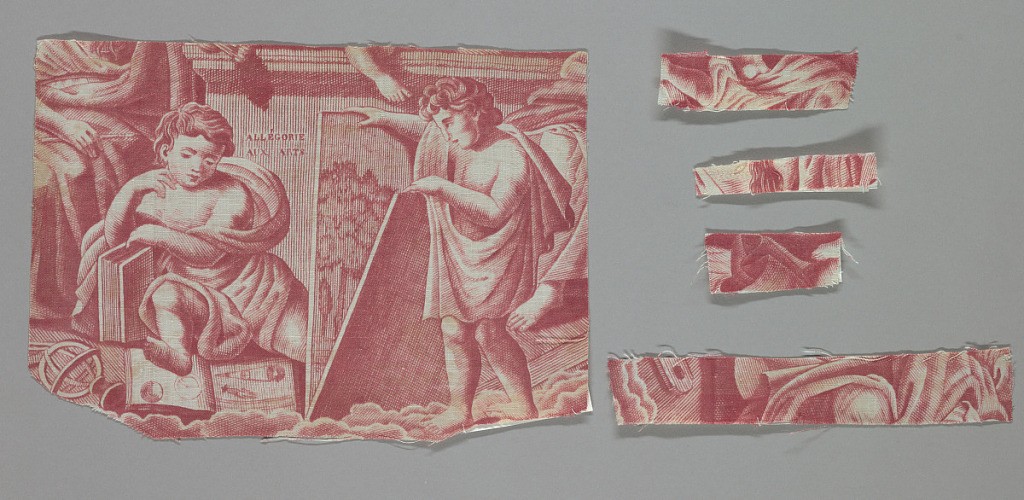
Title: Fragment
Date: ca. 1825
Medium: cotton Technique: printed on plain weave
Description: Fragments shows two children in Classical dress; one holds two paintings while the other holds books. The words "Allégorie aux Arts" appears in the background.